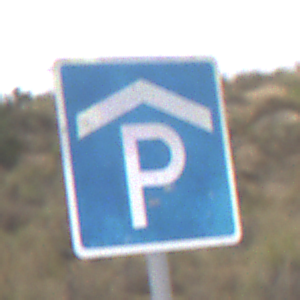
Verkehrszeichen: Parkhaus
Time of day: Midday
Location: Outdoor (Nature)
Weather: Overcast
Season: NotSpecified
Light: Natural